Question: I created a Form with menu strip. When I click on a menu item I want to open a new From in my main From.
It works but a part of the form is behind the menu like this :

my code :
'''
WindowDossierProtection wdPr = new WindowDossierProtection();
wdPr.TopLevel = false;
this.Controls.Add(wdPr);
wdPr.FormBorderStyle = System.Windows.Forms.FormBorderStyle.None;
wdPr.Dock = DockStyle.Fill;
wdPr.Show();
'''
Can you help me ? thanks !!
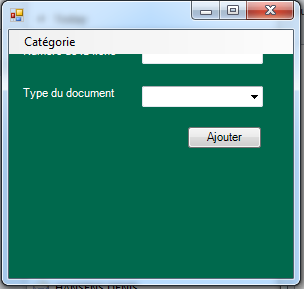
Answer: Use BringToFront() to get your desired result:
'''
WindowDossierProtection wdPr = new WindowDossierProtection();
wdPr.TopLevel = false;
this.Controls.Add(wdPr);
wdPr.FormBorderStyle = System.Windows.Forms.FormBorderStyle.None;
wdPr.Dock = DockStyle.Fill;
wdPr.BringToFront();
wdPr.Show();
'''